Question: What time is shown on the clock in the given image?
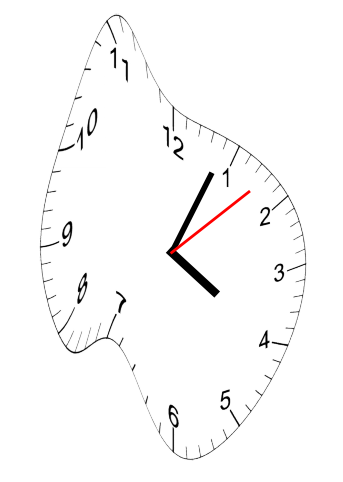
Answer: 04:04:08